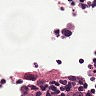
Metastatic tissue present: no